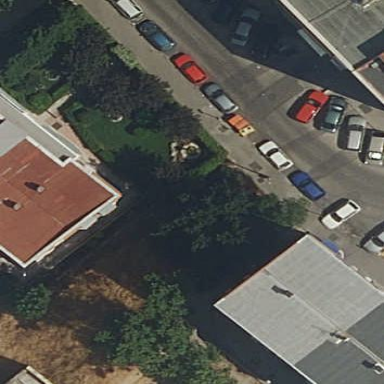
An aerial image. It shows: Garden with kerb barrier.